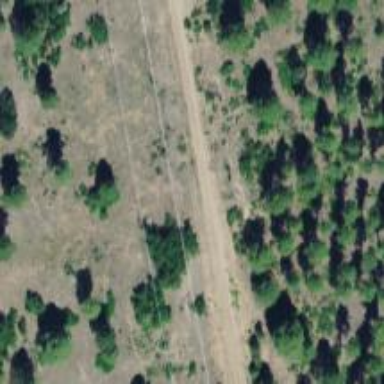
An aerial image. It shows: Abandoned railway.